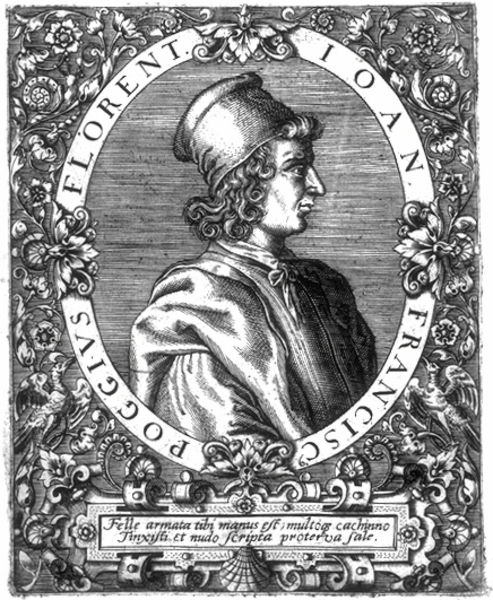
Titel: Bildnis des Gian Francesco Poggi Bracciolini
Künstler: Robert Boissard
Institution: (Seriendruck)
Schlagwörter: mann, umhang, vogel, blumen, frau, hut, licht, mund, nase, profil, zeichnung, blüten, tuch, haube, malerei, ornament, schleife, jacke, kappe, mütze, falten, gesicht, kragen, rahmen, ärmel, bildnis, portrait, porträt, kirche, auge, haare, mantel, adel, pflanzen, locken, oval, rund, schrift, grafik, graphik, rand, tafel, inschrift, halstuch, floral, ornamente, verzierung, name, medaillon, druck, schwarz-weiß, radierung, stich, text, muschel, latein, umschrift, musche, drolerien, raddierung, florent, poggius, klärus, lateim